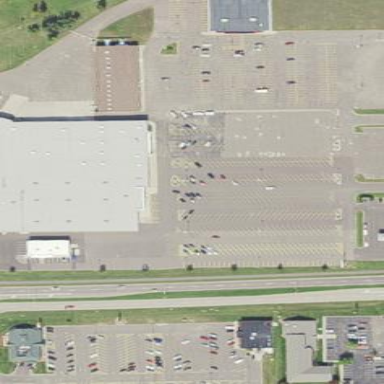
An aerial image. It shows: Retail area.